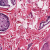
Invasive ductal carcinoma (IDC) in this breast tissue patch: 0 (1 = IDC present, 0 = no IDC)